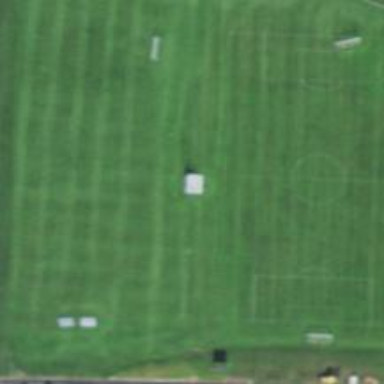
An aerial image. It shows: Soccer pitch for leisure land activities.